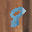
Label: 8